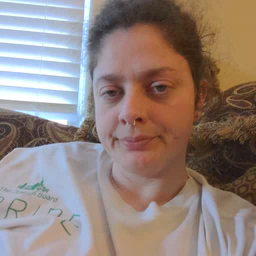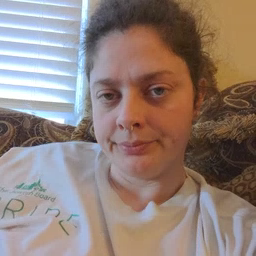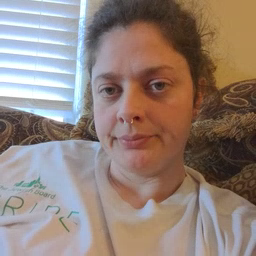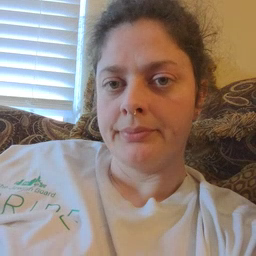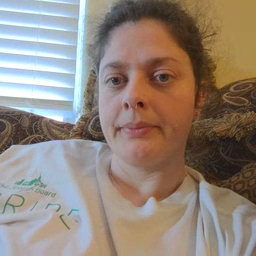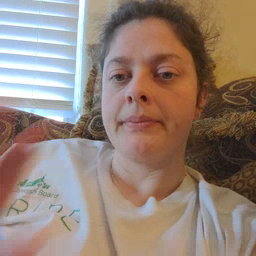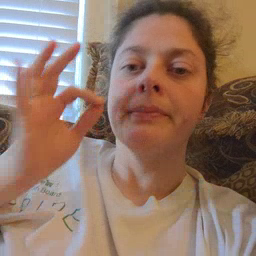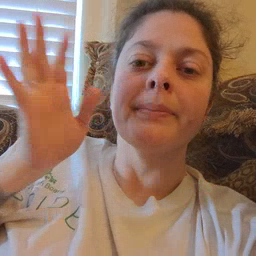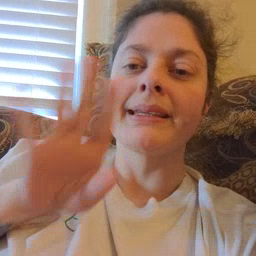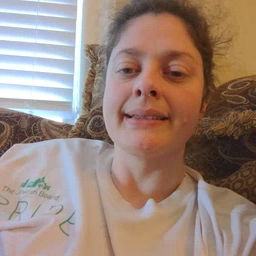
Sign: bee